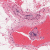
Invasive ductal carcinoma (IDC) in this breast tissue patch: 0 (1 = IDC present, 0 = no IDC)